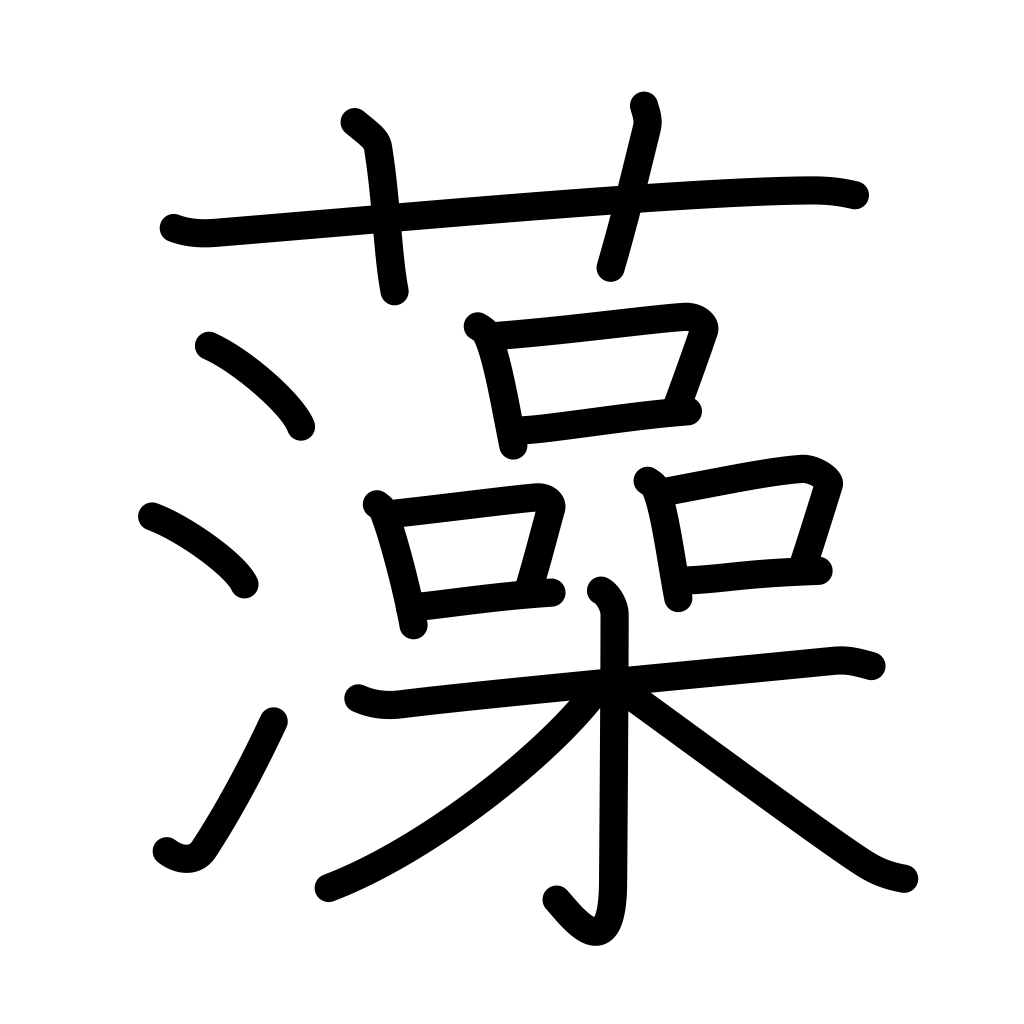
Meaning: seaweed, duckweed